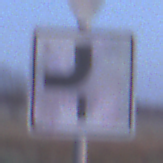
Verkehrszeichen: VerlaufVorfahrtsstrasse7
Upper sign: VorfahrtGewaehren
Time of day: SunriseSunset
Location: Outdoor (Nature)
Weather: Clear
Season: NotSpecified
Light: Natural